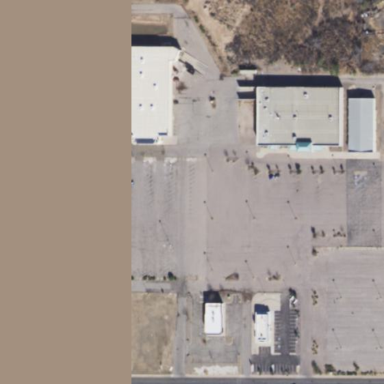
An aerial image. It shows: Retail area.